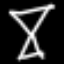
Label: hourglass